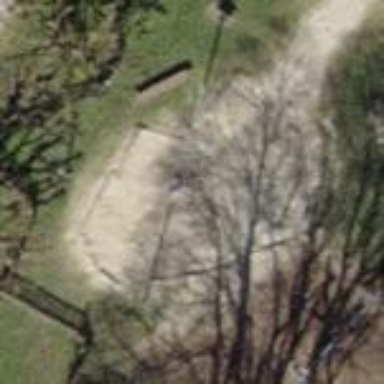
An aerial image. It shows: Playground with water feature.